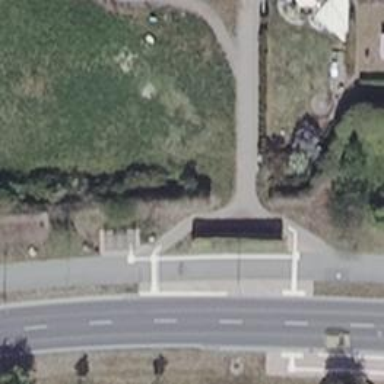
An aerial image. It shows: Footway along the road.